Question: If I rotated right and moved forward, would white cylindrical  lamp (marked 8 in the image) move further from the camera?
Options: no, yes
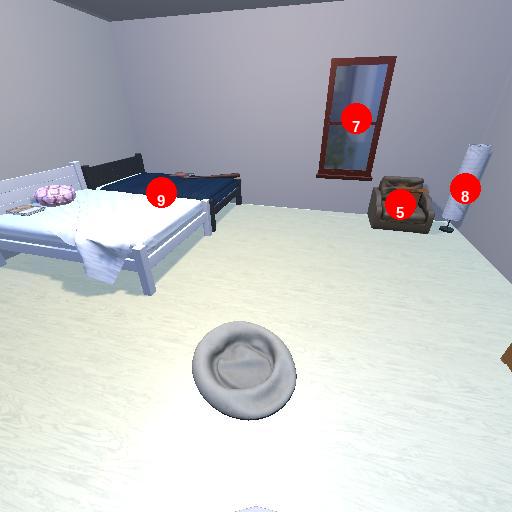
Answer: no